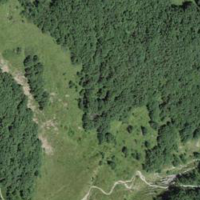
EUNIS habitat code: 23
Species observed at this site:
Alnus alnobetula